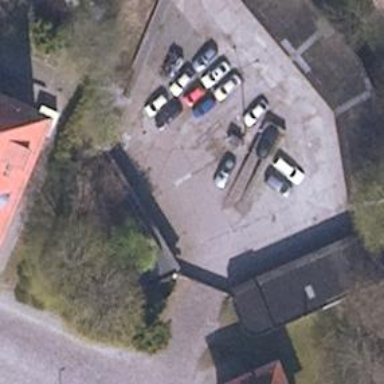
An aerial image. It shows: Car repair shop.